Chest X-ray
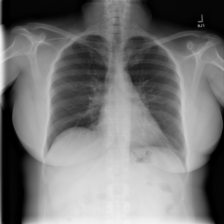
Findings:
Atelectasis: negative
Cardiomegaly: negative
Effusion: negative
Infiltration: negative
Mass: negative
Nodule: negative
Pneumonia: negative
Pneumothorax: negative
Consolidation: negative
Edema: negative
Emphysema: negative
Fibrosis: negative
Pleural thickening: negative
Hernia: negative